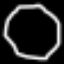
Label: octagon